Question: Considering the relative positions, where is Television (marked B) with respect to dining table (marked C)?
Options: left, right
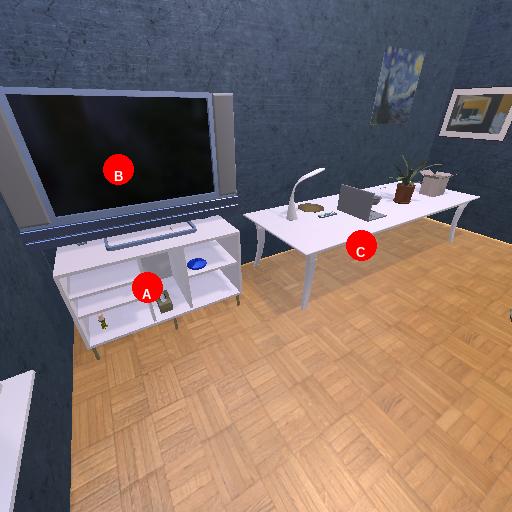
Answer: left